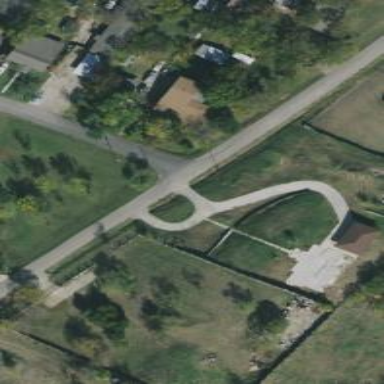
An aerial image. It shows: Driveway leading to service road.